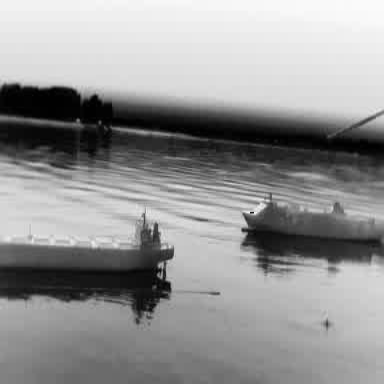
There are two objects shown in the infrared image, including a liner, and a container_ship.